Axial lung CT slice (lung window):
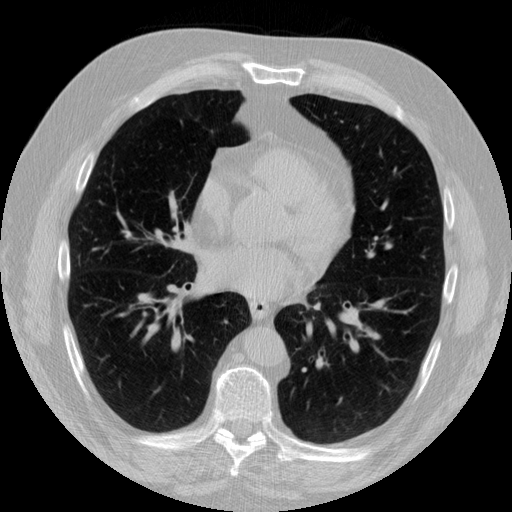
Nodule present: no